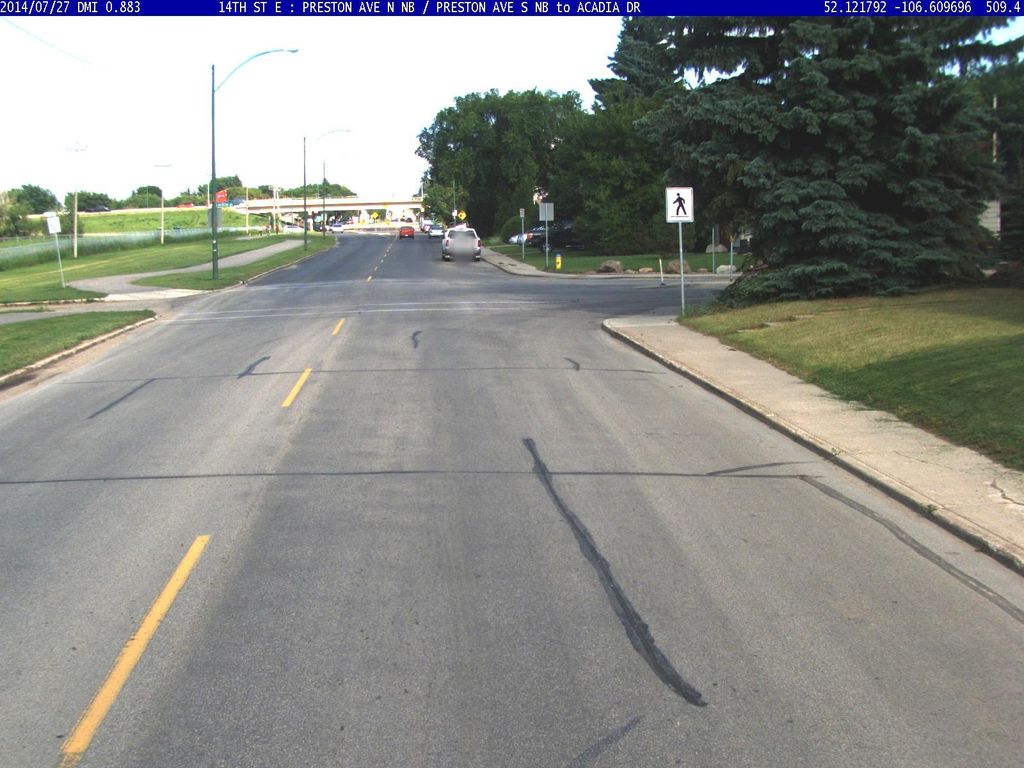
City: saskatoon